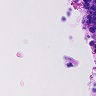
Metastatic tissue present: no